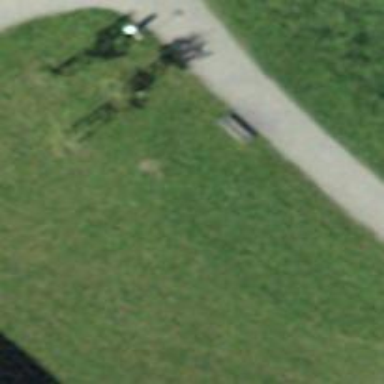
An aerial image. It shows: Bench for seating.